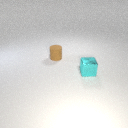
small brown rubber cylinder behind small cyan metal cube